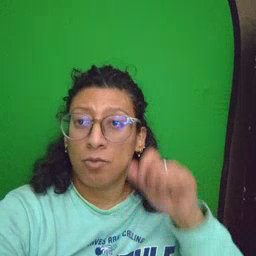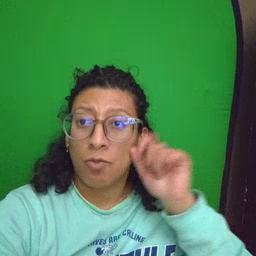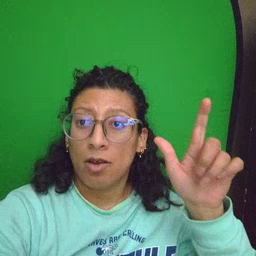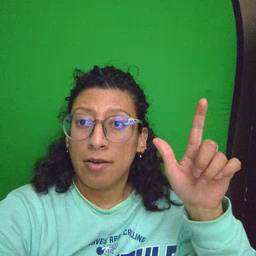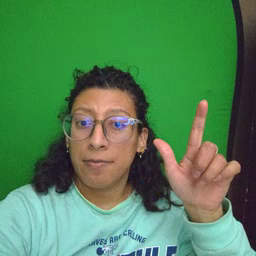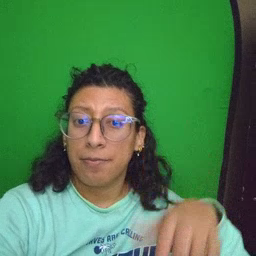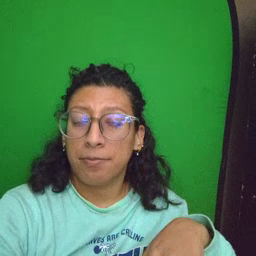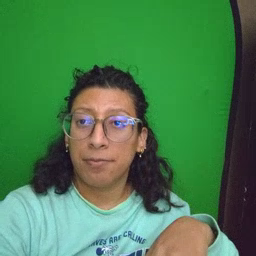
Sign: wake